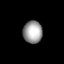
Tissue: lung
Cell type: Endothelial cells
Senescence score: 0.5415
Nuclear area (px): 422
Mean DAPI intensity: 157.436